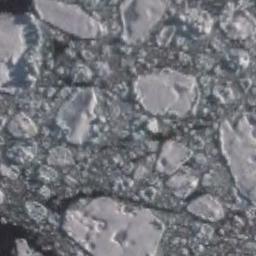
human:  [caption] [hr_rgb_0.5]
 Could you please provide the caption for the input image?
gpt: There are many ice on the black sea .

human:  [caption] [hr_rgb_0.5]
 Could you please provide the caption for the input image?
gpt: A lot of sea ice of different sizes and thickness gathers together .

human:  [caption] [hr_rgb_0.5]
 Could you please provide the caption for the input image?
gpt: There are sea ice of different sizes .

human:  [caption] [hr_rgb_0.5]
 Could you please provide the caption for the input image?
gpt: Countless ice cubes of various sizes are tightly connected into a large piece floating on the deep blue sea and covering the sea .

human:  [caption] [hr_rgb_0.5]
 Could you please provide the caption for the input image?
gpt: There are sea ice linked into sheets .